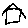
Label: house